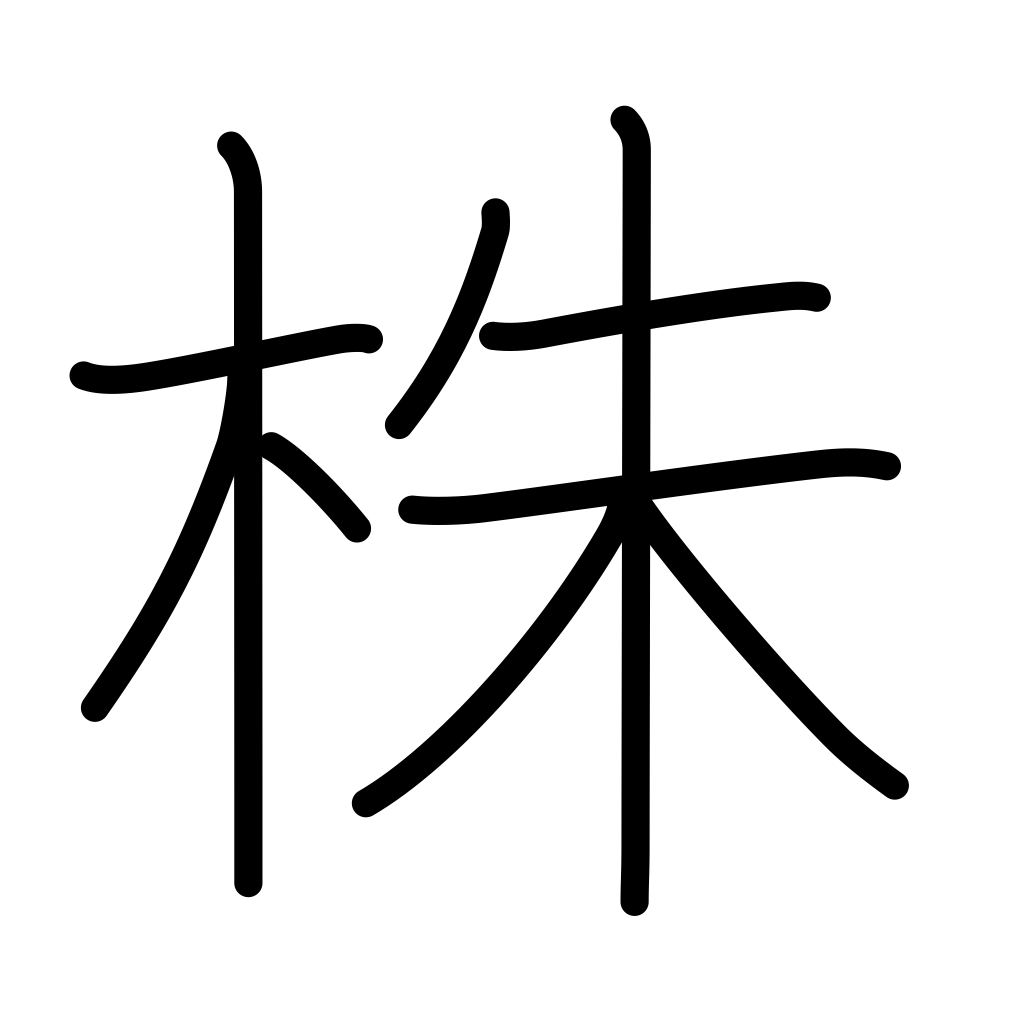
Meaning: stocks, stump, shares, stock, counter for small plants